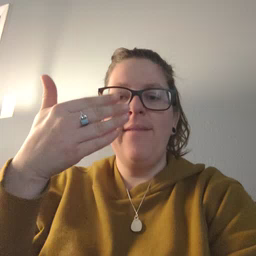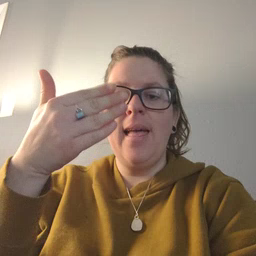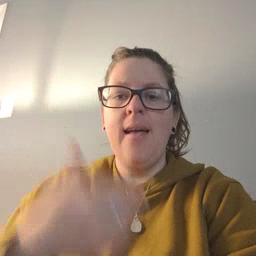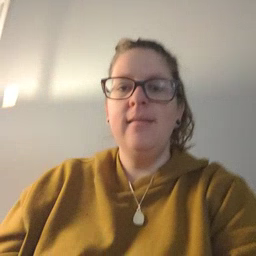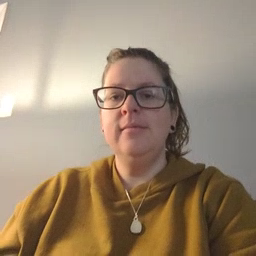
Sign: flag